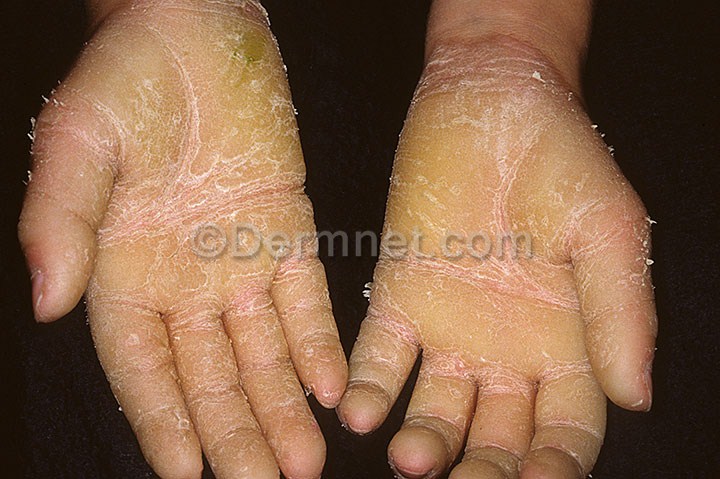
Disease: Psoriasis pictures Lichen Planus and related diseases